Question: I'm trying to compute
,
where C is the i-th Catalan number.
To solve the problem, I loop from 0 to n and sum the product of two Catalan numbers:
'''
BigInteger catalanSum = 0;
for (int i = 0; i <= n; i++)
catalanSum += catalan(i) * catalan(n - i);
'''
The catalan function is returning the binomial coefficent divided by n + 1:
'''
BigInteger catalan(int n)
{
return NchooseK(2 * n, n) / (n + 1);
}
'''
And to compute the binomial coefficient I use this function:
'''
BigInteger NchooseK(int n, int k)
{
BigInteger res = 1;
if (k > n - k)
k = n - k;
for (int i = 0; i < k; ++i)
{
res *= (n - i);
res /= (i + 1);
}
return res;
}
'''
It works fine up to n = 1000, but as soon it get highers it really slows down alot. Is there any way I can optimize this calculation?
EDIT:
I sped up the computation by saving the catalans first using the following code-snippet, thanks to xanatos answer:
'''
BigInteger[] catalans = new BigInteger[n+1];
BigInteger catalanSum = 0;
for (int i = 0; i <= n; i++)
catalans[i] = catalan(i);
for (int i = 0; i <= n; i++)
catalanSum += catalans[i] * catalans[n - i];
'''
EDIT 2:
When catalan[i] == catalan[n - i], wouldn't the remaining half of computations have the same product as the first half?
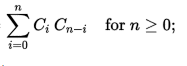
Answer: There are two things you can do:
First, check OEIS for your sequence. You will find that the sequence has <URL>. And this entry has a useful formula:
'''
2*(2*n-1)*a(n-1) = (n+1)*a(n)
'''
So, calculating the Catalan numbers can be done much more efficiently:
'''
BigInteger lastCatalan = 1;
catalans[0] = lastCatalan;
for(int i = 1; i <= n; ++i)
{
lastCatalan = (2 * (2 * i - 1) * lastCatalan) / (i + 1);
catalans[i] = lastCatalan;
}
'''
The second thing is that your summation is symmetric. I.e., you just need to sum half of the entries:
'''
BigInteger catalanSum = 0;
for (int i = 0; i < (n + 1) / 2; i++)
catalanSum += catalans[i] * catalans[n - i];
catalanSum = 2 * catalanSum;
if (n % 2 == 0)
catalanSum += catalans[n / 2] * catalans[n / 2];
'''
After gl`d brkn pointed out that the sum you are looking for is the 'n+1'-th Catalan number, this can be simplified drastically:
'''
BigInteger catalanSum= 1;
for(int i = 1; i <= n + 1; ++i)
catalanSum = (2 * (2 * i - 1) * catalanSum) / (i + 1);
'''